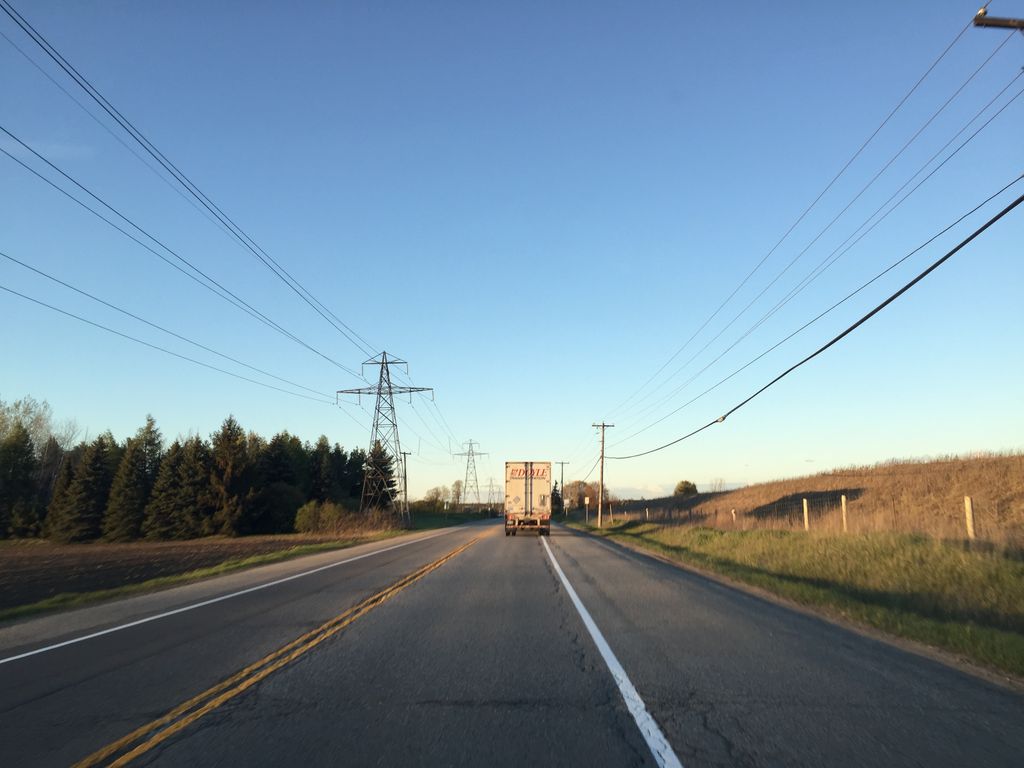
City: kitchener-waterloo